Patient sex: M
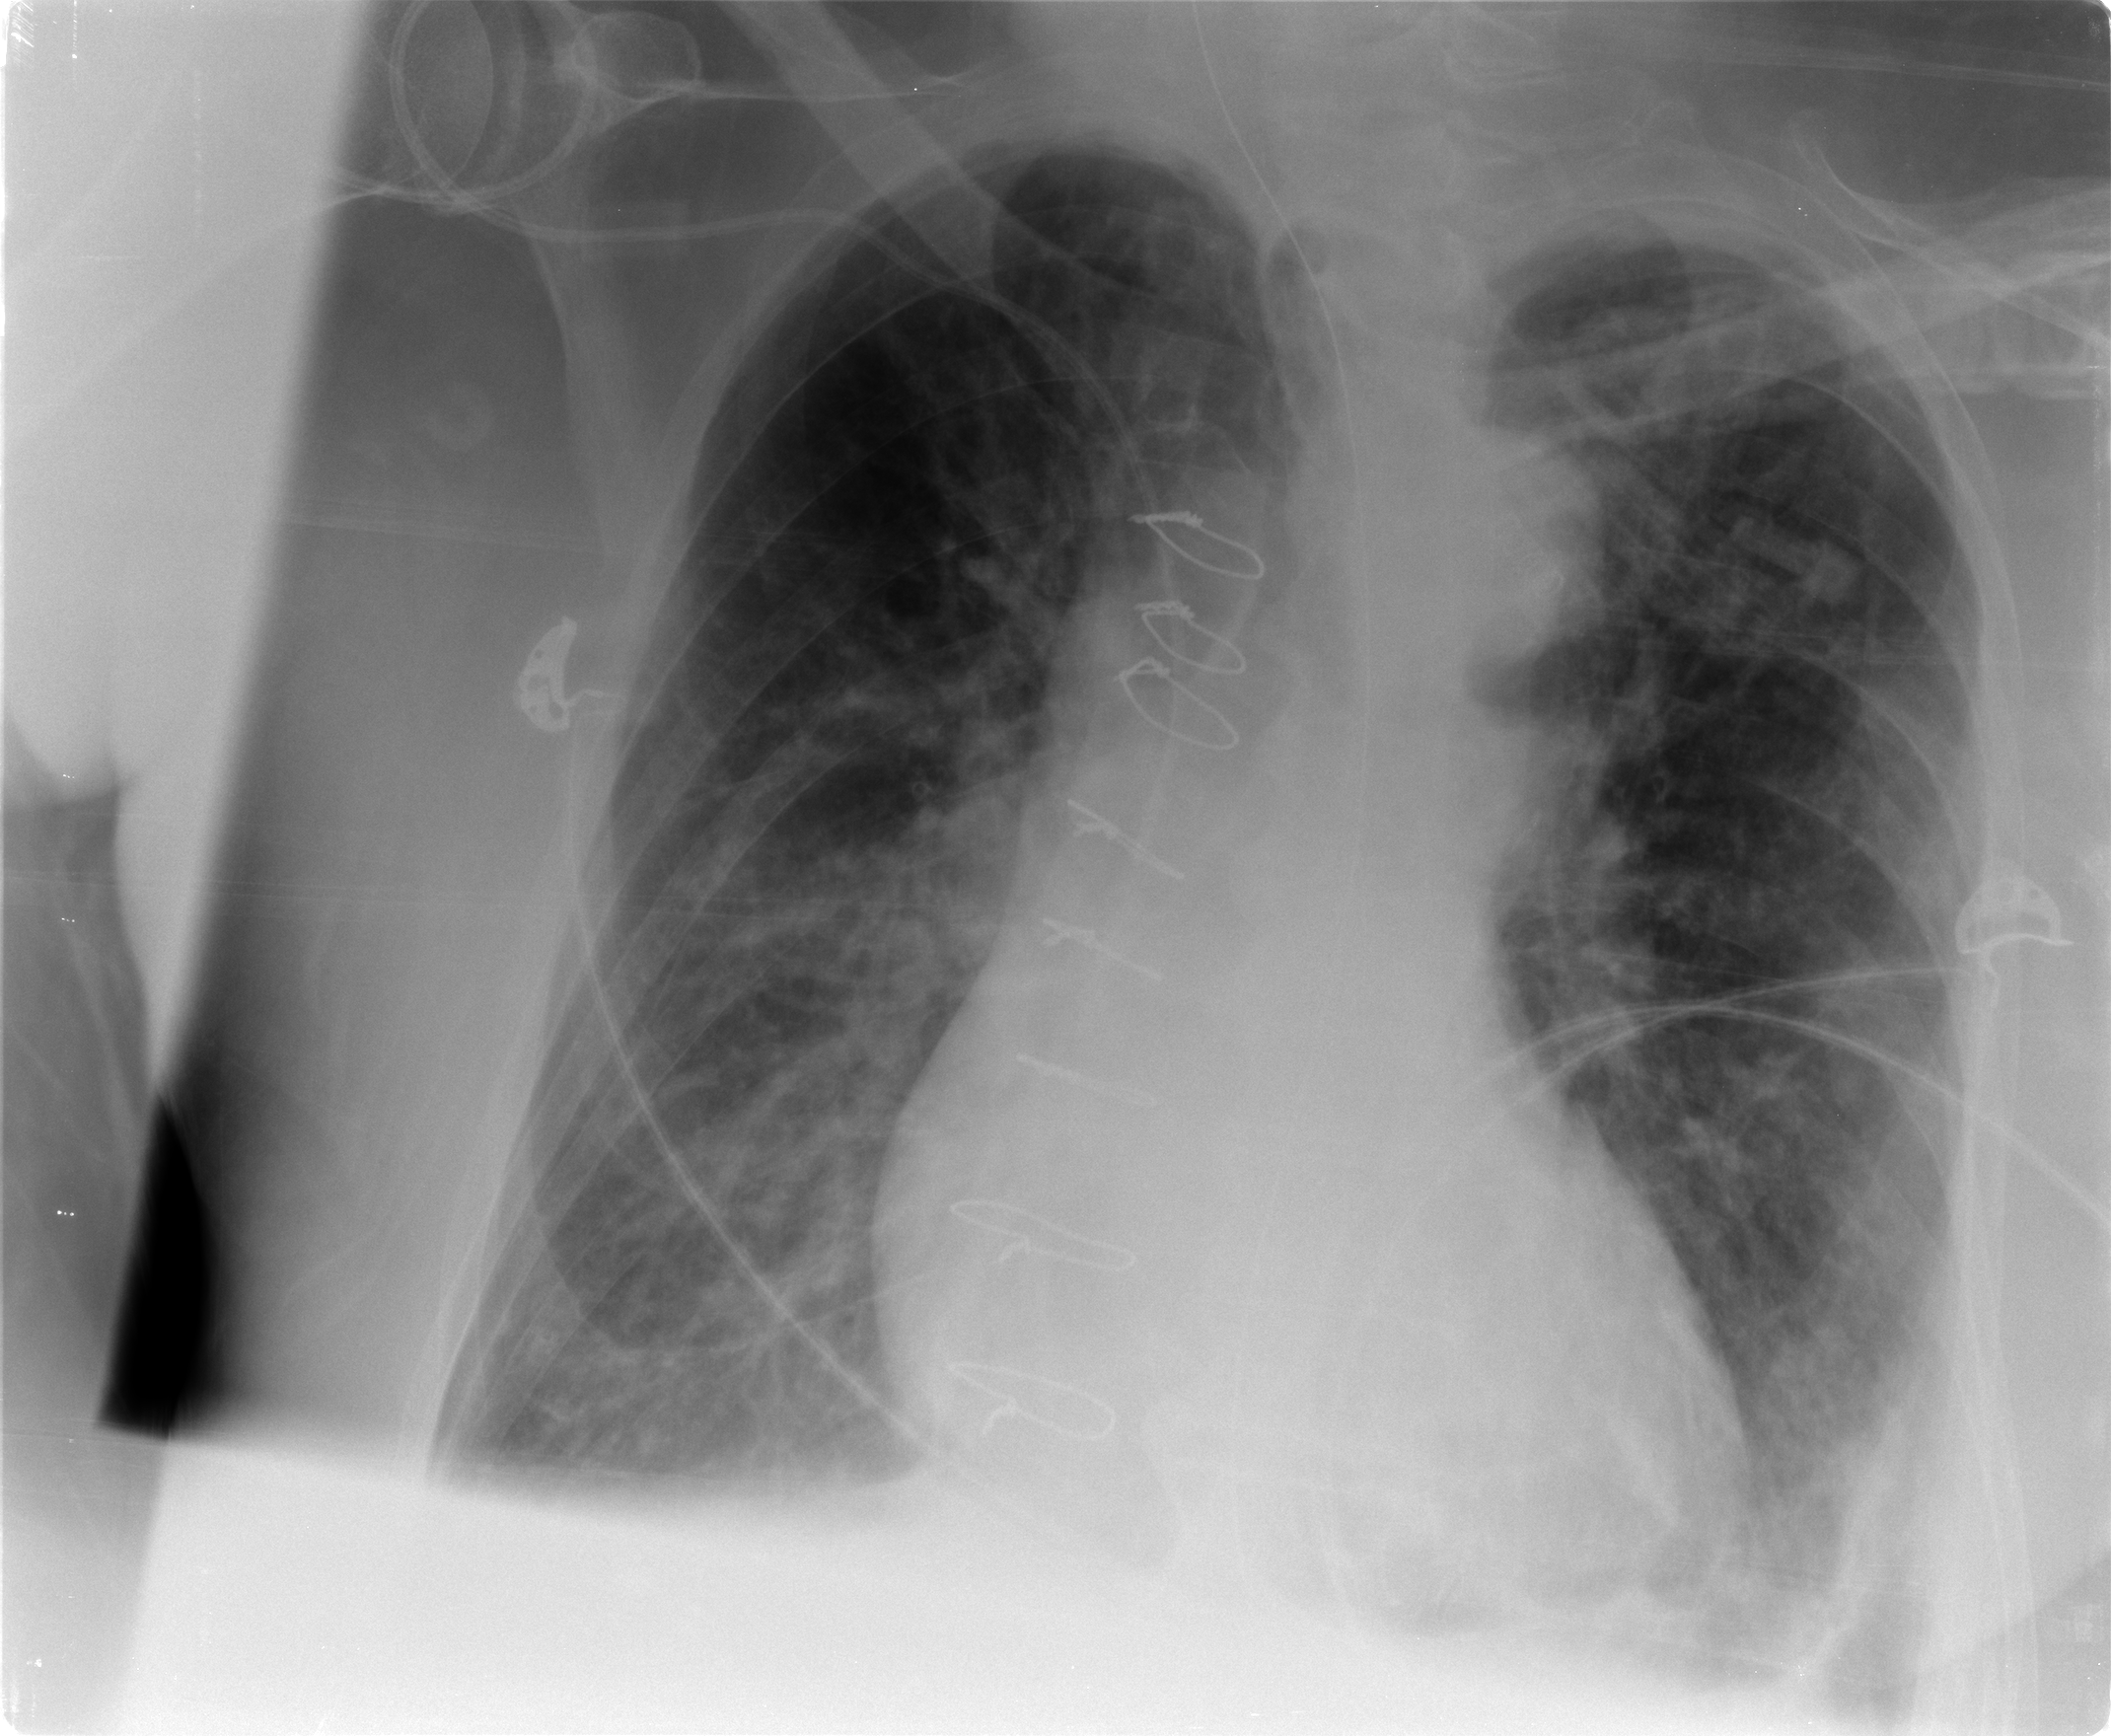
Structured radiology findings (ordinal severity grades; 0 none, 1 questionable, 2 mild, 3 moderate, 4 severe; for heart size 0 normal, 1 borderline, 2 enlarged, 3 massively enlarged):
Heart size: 2
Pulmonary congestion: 2
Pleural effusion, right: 2
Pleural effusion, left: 2
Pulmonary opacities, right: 2
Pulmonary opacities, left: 2
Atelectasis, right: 2
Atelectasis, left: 2